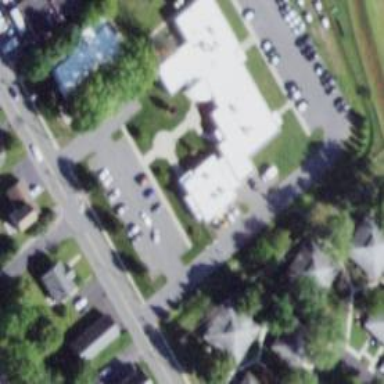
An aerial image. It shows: Police building.